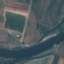
Label: River